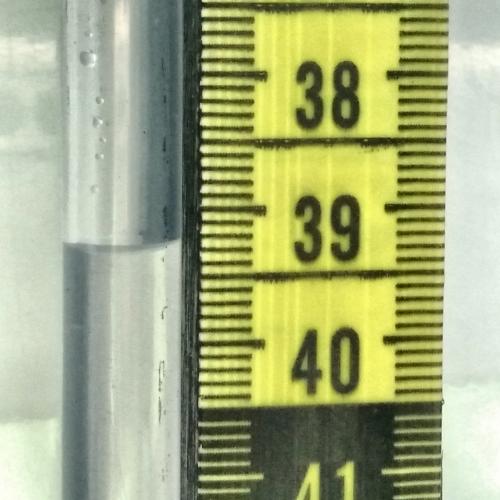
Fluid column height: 39.2 cm